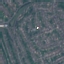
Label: Residential